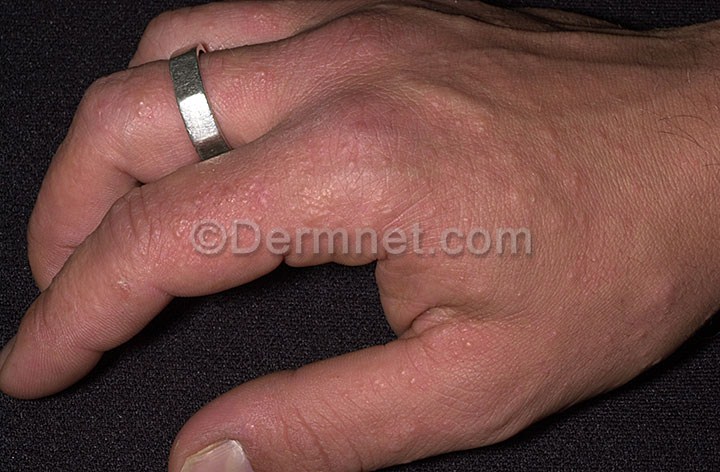
Disease: Light Diseases and Disorders of Pigmentation